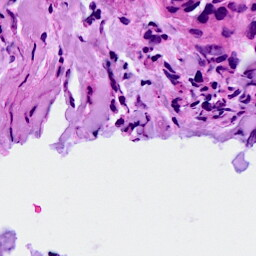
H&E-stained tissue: Breast